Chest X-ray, PA view. Patient: 55 years old, sex F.
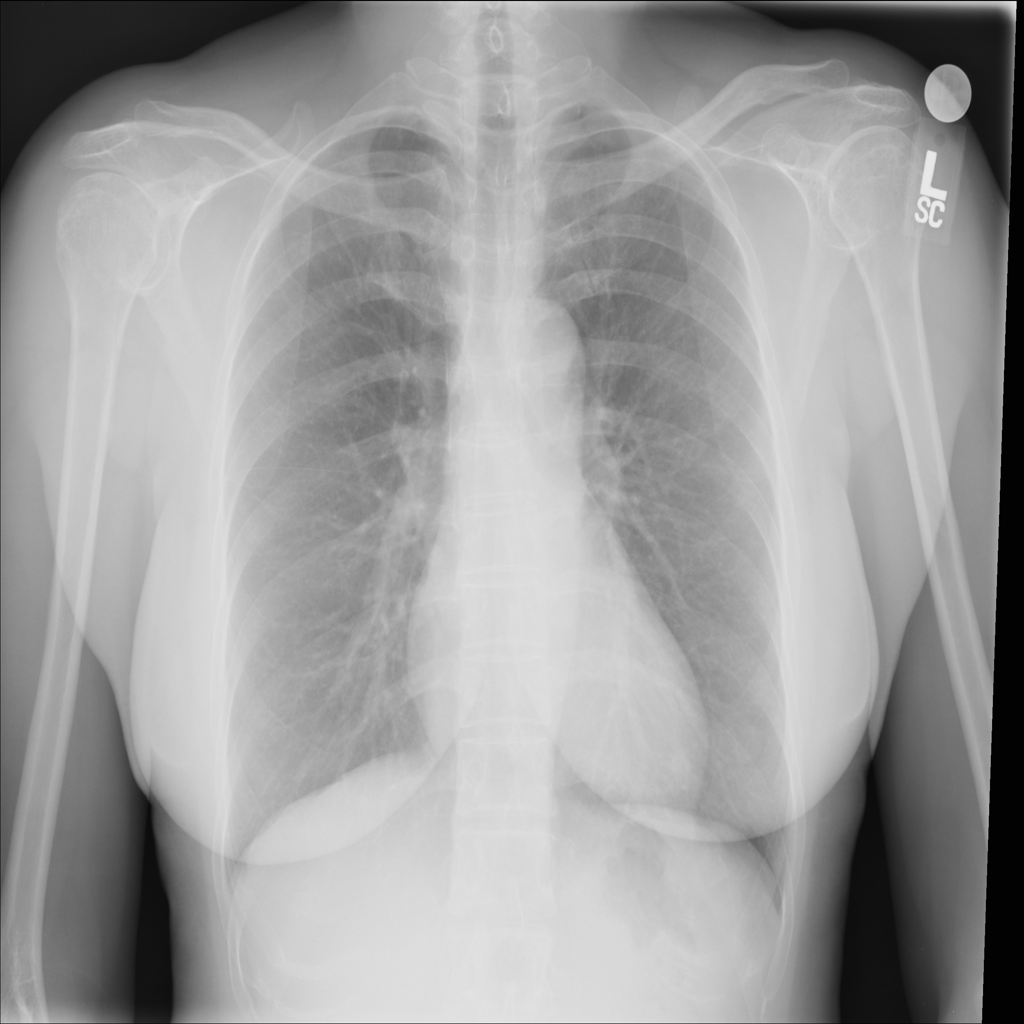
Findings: No Finding